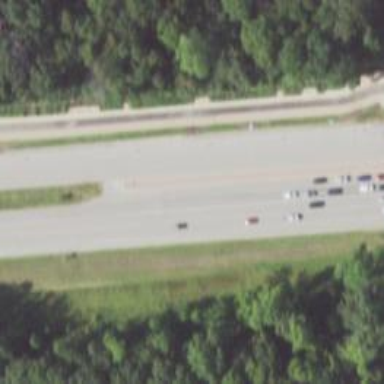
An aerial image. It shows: Primary highway.